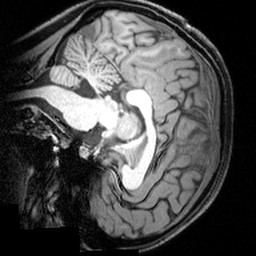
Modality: T1w
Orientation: sagittal
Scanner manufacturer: siemens
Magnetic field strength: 3 T
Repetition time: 1.9 s
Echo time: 0.00397 s